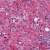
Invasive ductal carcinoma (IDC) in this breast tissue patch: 0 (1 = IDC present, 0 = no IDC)